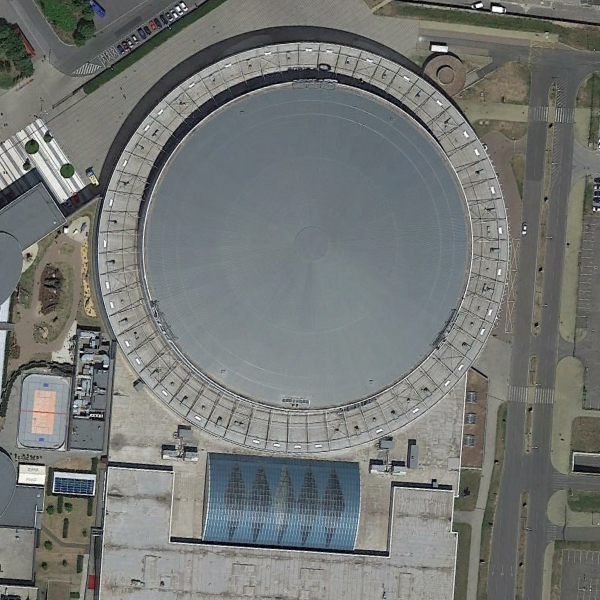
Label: Center